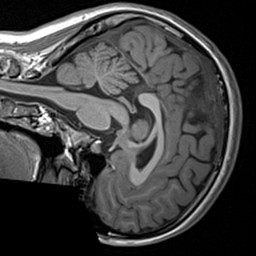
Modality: T1w
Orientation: sagittal
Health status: healthy
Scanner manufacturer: siemens
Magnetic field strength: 3 T
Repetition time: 1.9 s
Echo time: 0.00227 s